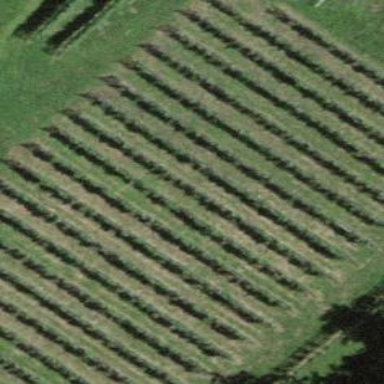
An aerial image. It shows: Vineyard where grapes are grown.